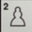
Piece: wP